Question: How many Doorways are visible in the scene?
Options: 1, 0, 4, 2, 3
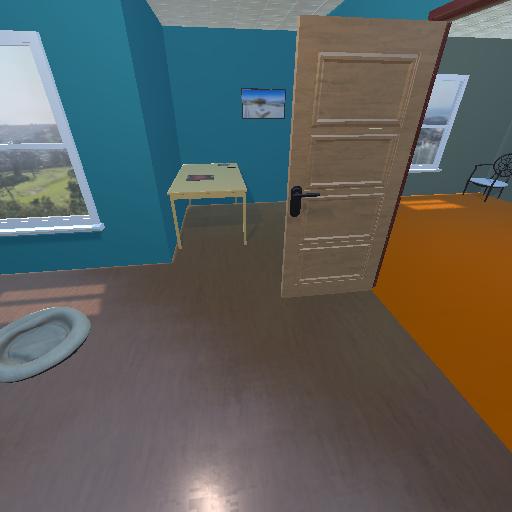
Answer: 1